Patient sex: F
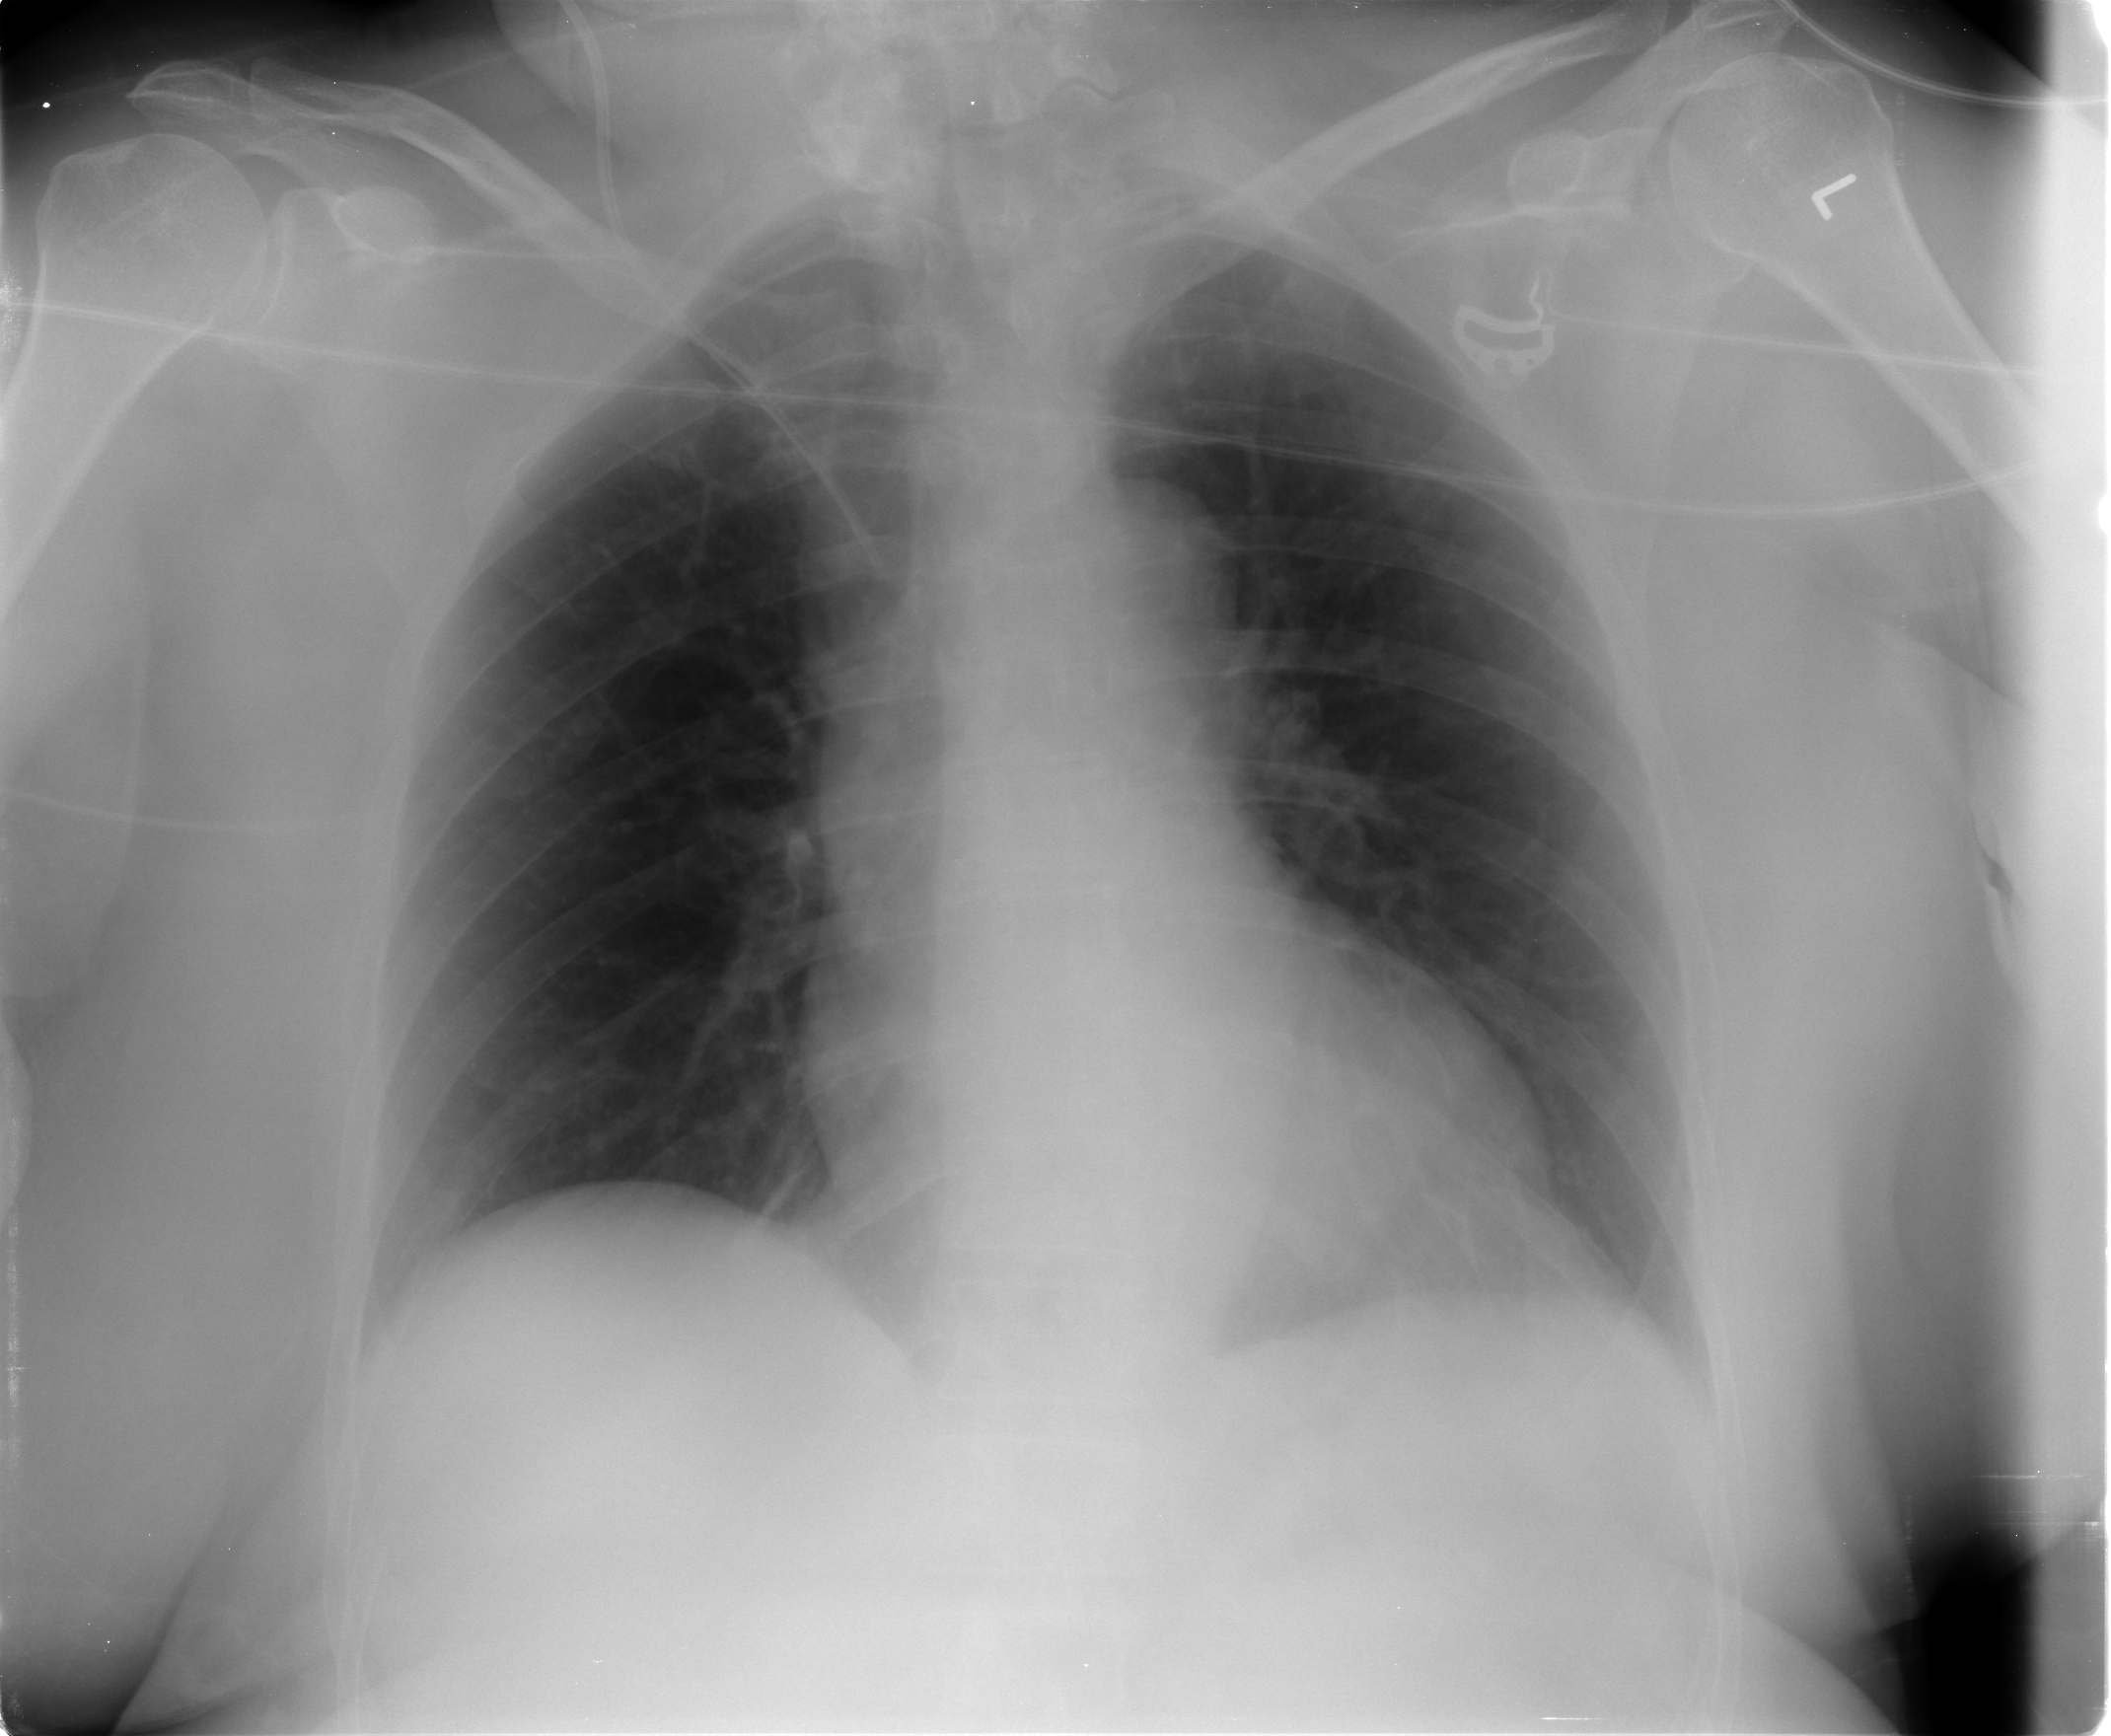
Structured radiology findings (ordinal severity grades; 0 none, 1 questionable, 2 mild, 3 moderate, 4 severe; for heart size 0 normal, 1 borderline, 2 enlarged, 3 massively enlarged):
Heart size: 1
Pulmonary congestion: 0
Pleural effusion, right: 1
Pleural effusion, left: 0
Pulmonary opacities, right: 0
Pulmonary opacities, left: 0
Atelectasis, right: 1
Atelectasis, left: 1